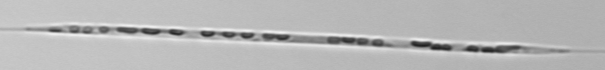
Label: Rhizosolenia